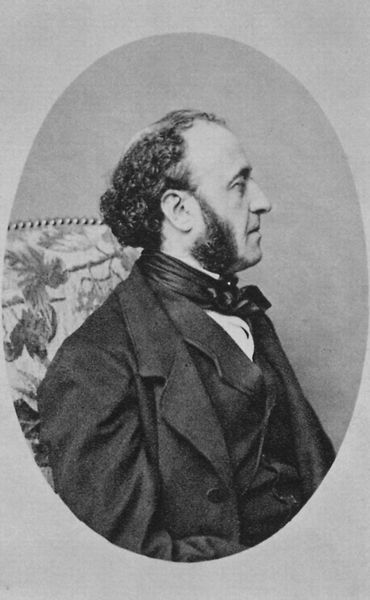
Titel: Cartes de visite aus dem Atelier Bayard und Bertall
Künstler: Hippolyte Bayard
Schlagwörter: blätter, mann, schatten, weiß, grau, haar, hintergrund, licht, mund, nase, ohr, profil, schwarz, stirn, stuhl, blick, blüten, schal, tuch, muster, ornament, schleife, alt, anzug, bart, hemd, jacke, augen, gesicht, knoten, kragen, rahmen, bildnis, herr, portrait, porträt, rückenlehne, ast, haare, mantel, sessel, sitzend, blatt, augenbrauen, borte, kinn, knopf, locken, potrait, kreis, oval, rund, seitlich, sofa, lehne, sitz, amerika, nacken, kissen, wein, polster, krawatte, dichter, brauen, glatze, halstuch, aufrecht, dekor, floral, seitenansicht, maler, kordel, augenbraue, knöpfe, fliege, jackett, sakko, jacket, weste, foto, fotografie, gentleman, medaillon, zweig, schwarz-weiss, mundwinkel, backenbart, denker, koteletten, brokat, halbglatze, kotletten, kurz, photo, halbprofil, seitenprofil, medallion, portät, aristokrat, binder, halsbinde, lehene, edelmann, taschenuhr, gepolstert, reben, fotographie, sir, elipse, darwin, phorographie, seit, zinken, hochoval, nasenfalte, sacco, mann mit bart, halbglaze, knof, phoro, tondo doni, kotelette, kotlett, fotographir